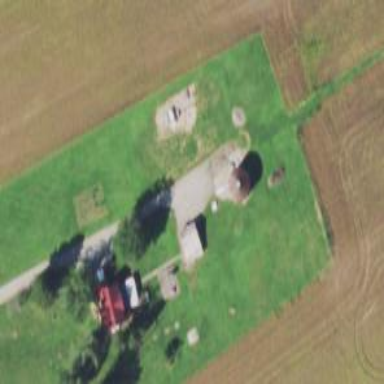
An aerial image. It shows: Silo.